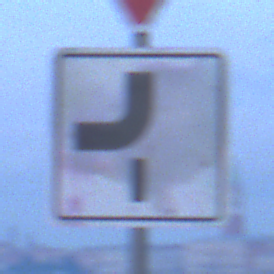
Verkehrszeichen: VerlaufVorfahrtsstrasse7
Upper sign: VorfahrtGewaehren
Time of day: Dawn
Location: Outdoor (Urban)
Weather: PartlyCloudy
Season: NotSpecified
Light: Natural